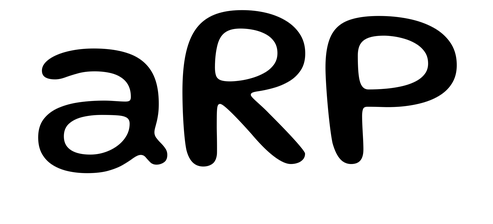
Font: Gluten_Regular